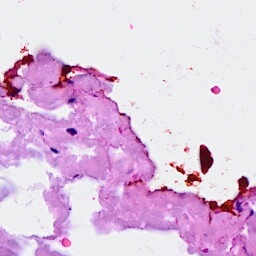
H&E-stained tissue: Breast